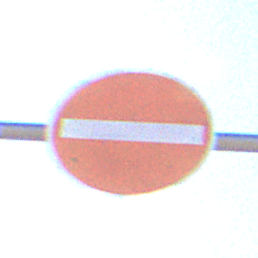
Verkehrszeichen: VerbotDerEinfahrt
Umgebung: Outdoor, Suburban
Tageszeit: MorningAfternoon
Wetter: PartlyCloudy
Licht: Natural
Jahreszeit: NotSpecified
Kontrast: HighContrast